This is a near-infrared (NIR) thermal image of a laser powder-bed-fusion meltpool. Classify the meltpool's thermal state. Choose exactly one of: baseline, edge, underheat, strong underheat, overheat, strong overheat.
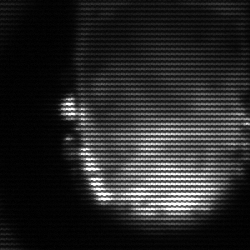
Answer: baseline